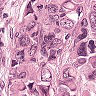
Metastatic tissue present: yes